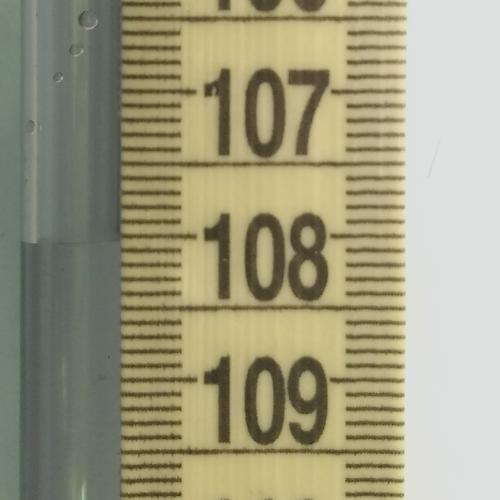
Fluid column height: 108.0 cm